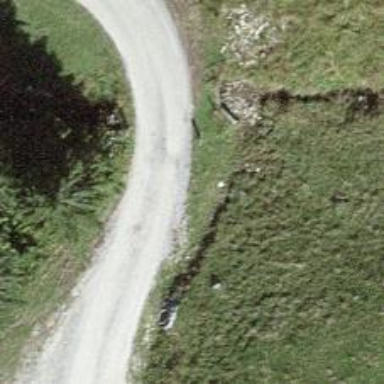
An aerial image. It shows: Well-maintained track road with grade 1 tracktype.